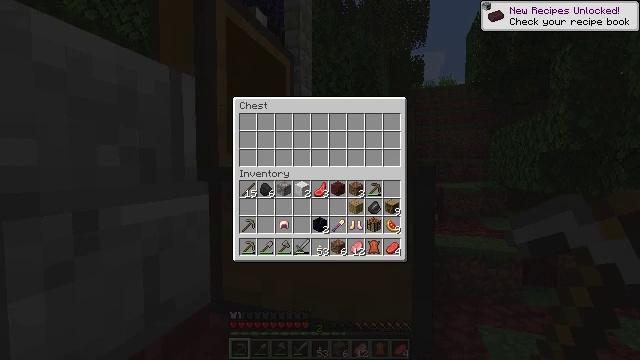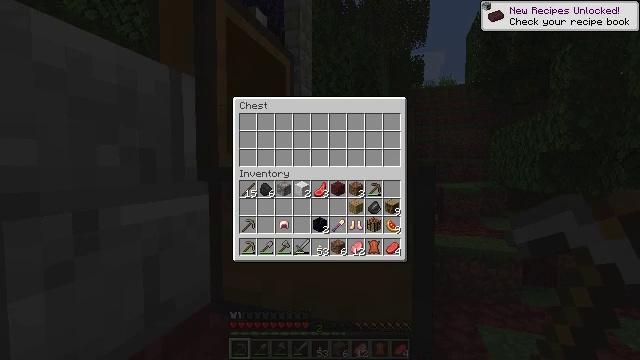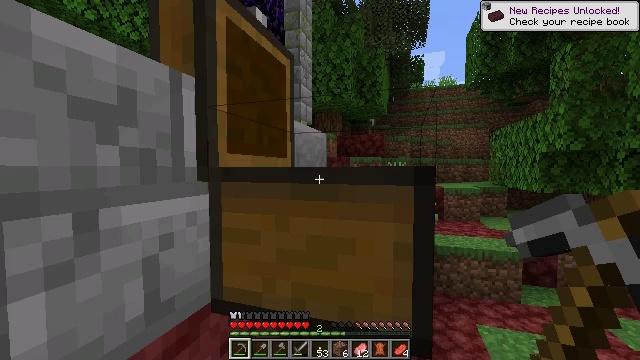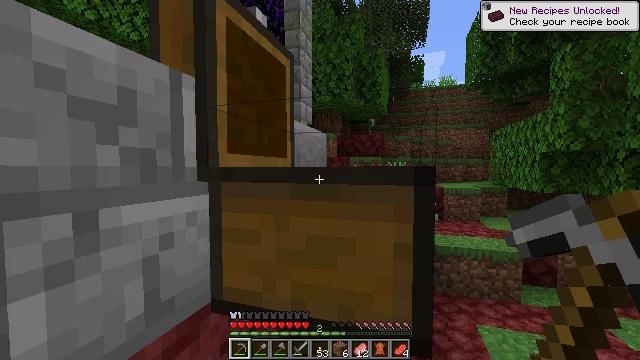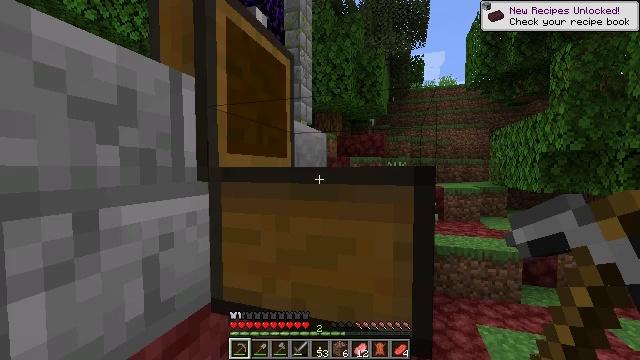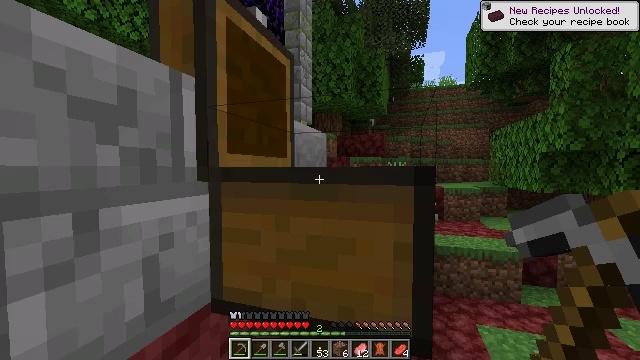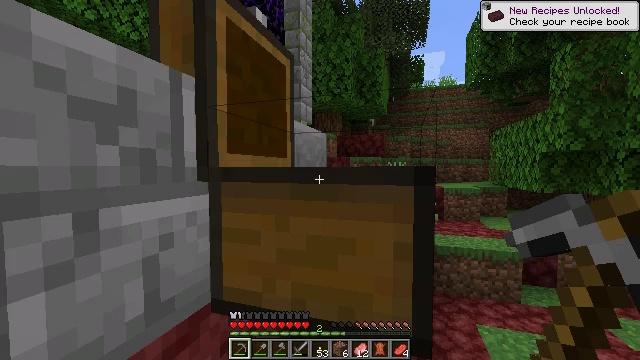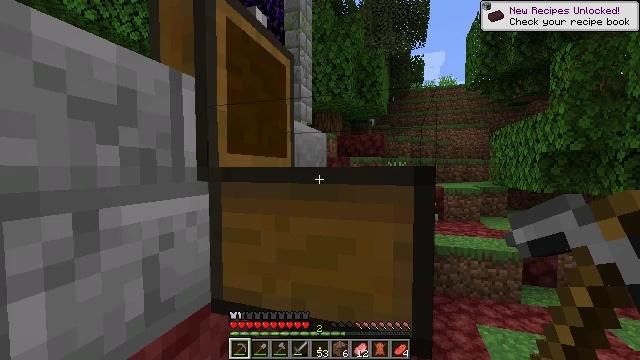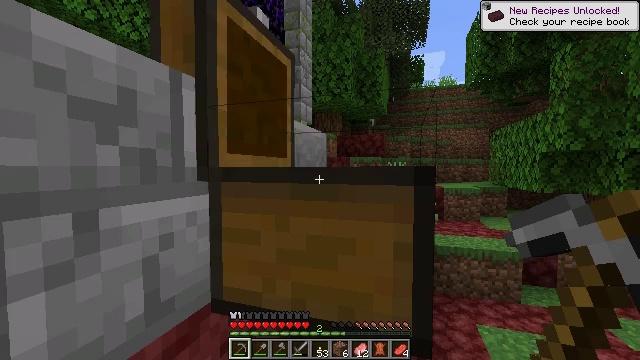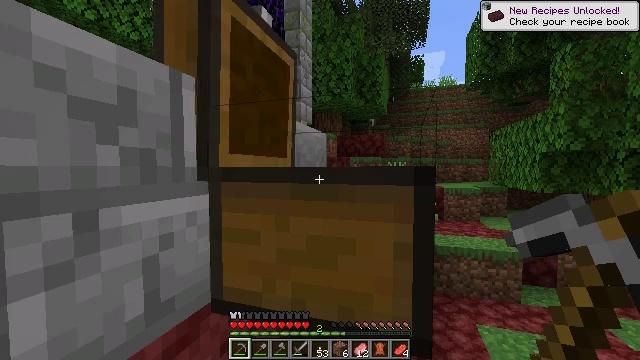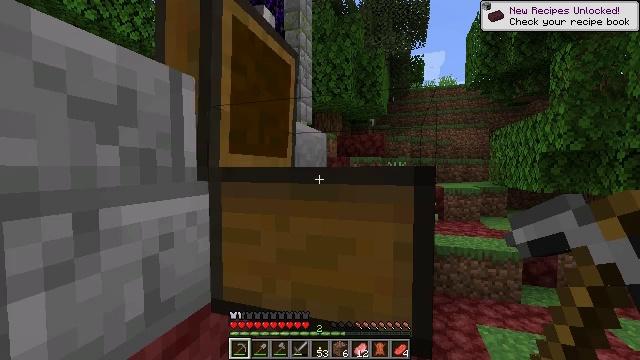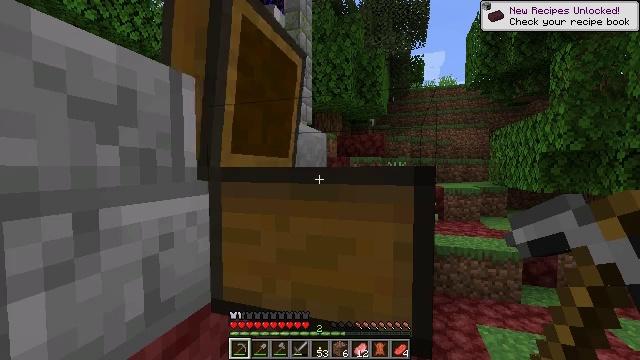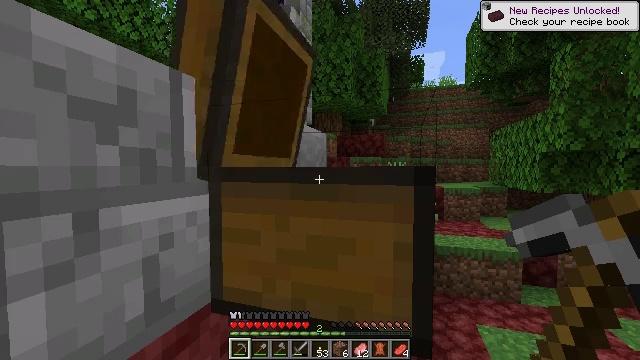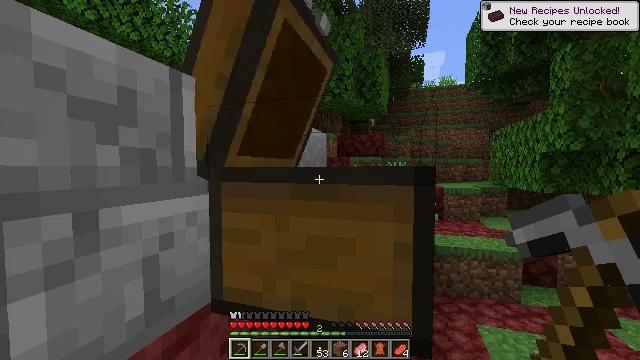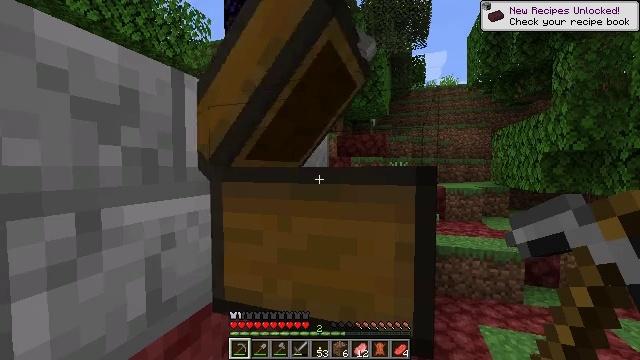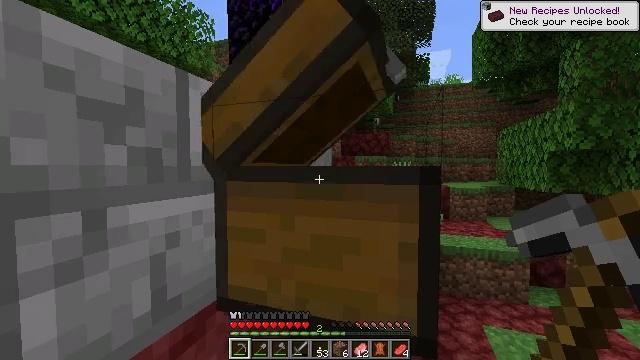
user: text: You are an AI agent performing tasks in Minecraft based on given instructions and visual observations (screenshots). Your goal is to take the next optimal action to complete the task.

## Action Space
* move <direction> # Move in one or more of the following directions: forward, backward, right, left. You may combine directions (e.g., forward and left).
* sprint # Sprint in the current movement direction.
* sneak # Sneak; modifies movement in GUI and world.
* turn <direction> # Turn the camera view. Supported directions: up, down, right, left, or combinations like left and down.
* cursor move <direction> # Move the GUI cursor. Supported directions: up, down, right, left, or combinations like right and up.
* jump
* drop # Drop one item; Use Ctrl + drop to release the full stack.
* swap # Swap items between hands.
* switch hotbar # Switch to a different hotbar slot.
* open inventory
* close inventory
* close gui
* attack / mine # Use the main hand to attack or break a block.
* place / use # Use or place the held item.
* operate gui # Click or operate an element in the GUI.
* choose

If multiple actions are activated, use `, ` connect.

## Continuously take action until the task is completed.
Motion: motion action
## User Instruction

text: Destroy the bee nest.
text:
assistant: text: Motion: no_op
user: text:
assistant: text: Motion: no_op
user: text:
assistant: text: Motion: close gui
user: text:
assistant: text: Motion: no_op
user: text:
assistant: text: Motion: no_op
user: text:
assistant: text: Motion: no_op
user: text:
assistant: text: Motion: no_op
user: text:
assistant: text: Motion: no_op
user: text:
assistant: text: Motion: no_op
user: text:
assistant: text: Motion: no_op
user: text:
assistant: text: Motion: no_op
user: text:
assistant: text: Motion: no_op
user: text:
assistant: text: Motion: no_op
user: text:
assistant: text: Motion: no_op
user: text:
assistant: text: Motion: no_op
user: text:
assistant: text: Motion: no_op
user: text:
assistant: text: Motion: no_op
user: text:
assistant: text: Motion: no_op
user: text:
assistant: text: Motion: no_op
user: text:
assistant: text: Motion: no_op
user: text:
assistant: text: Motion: no_op
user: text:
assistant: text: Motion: no_op
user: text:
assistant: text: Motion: no_op
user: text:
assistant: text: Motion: no_op
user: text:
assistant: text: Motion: no_op
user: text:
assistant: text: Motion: no_op
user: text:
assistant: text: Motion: turn right and down
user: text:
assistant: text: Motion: turn right
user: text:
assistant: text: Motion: turn right and down
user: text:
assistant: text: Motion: move forward, turn right and down